Interaction volume radius: 10 \u00c5
Interaction volume height: 20 \u00c5
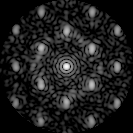
Disorder parameter: 0.4347